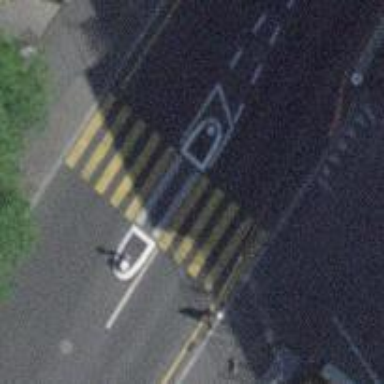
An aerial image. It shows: Uncontrolled zebra crossing with central island.